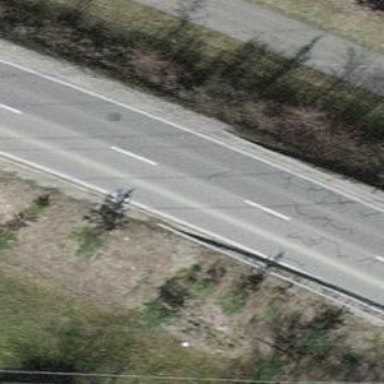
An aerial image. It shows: Asphalt road classified as primary highway.